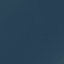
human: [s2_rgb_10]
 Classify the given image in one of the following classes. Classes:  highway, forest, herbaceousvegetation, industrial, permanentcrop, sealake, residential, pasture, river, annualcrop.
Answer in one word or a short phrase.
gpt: SeaLake